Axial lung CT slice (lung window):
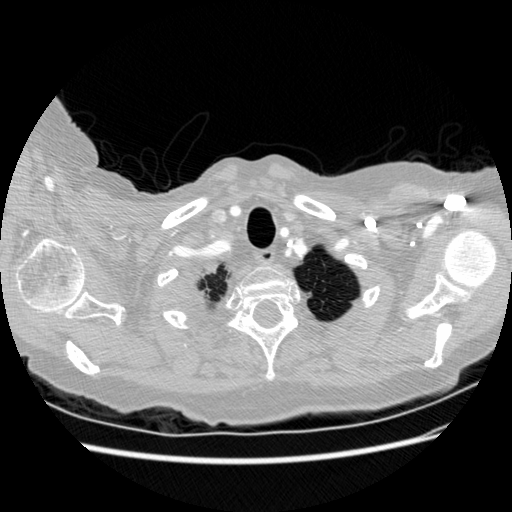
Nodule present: no